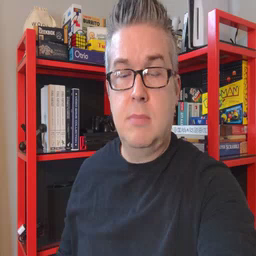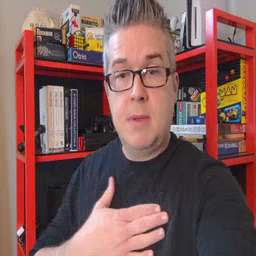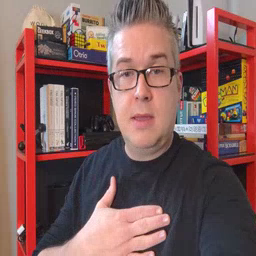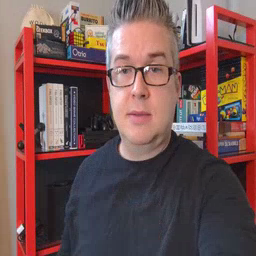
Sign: minemy